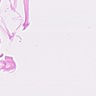
Metastatic tissue present: no